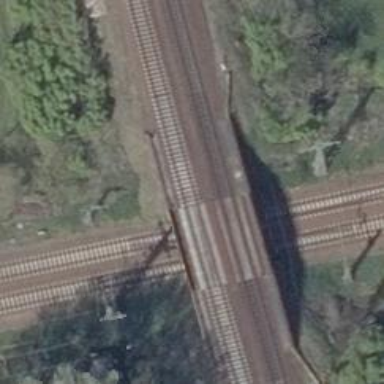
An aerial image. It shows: Bridge with electrified railway tracks featuring contact line.